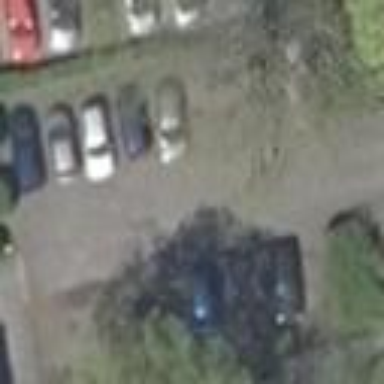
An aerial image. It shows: Parking area with surface.